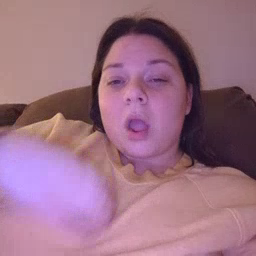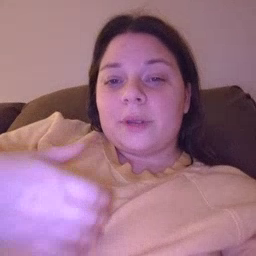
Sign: hungry